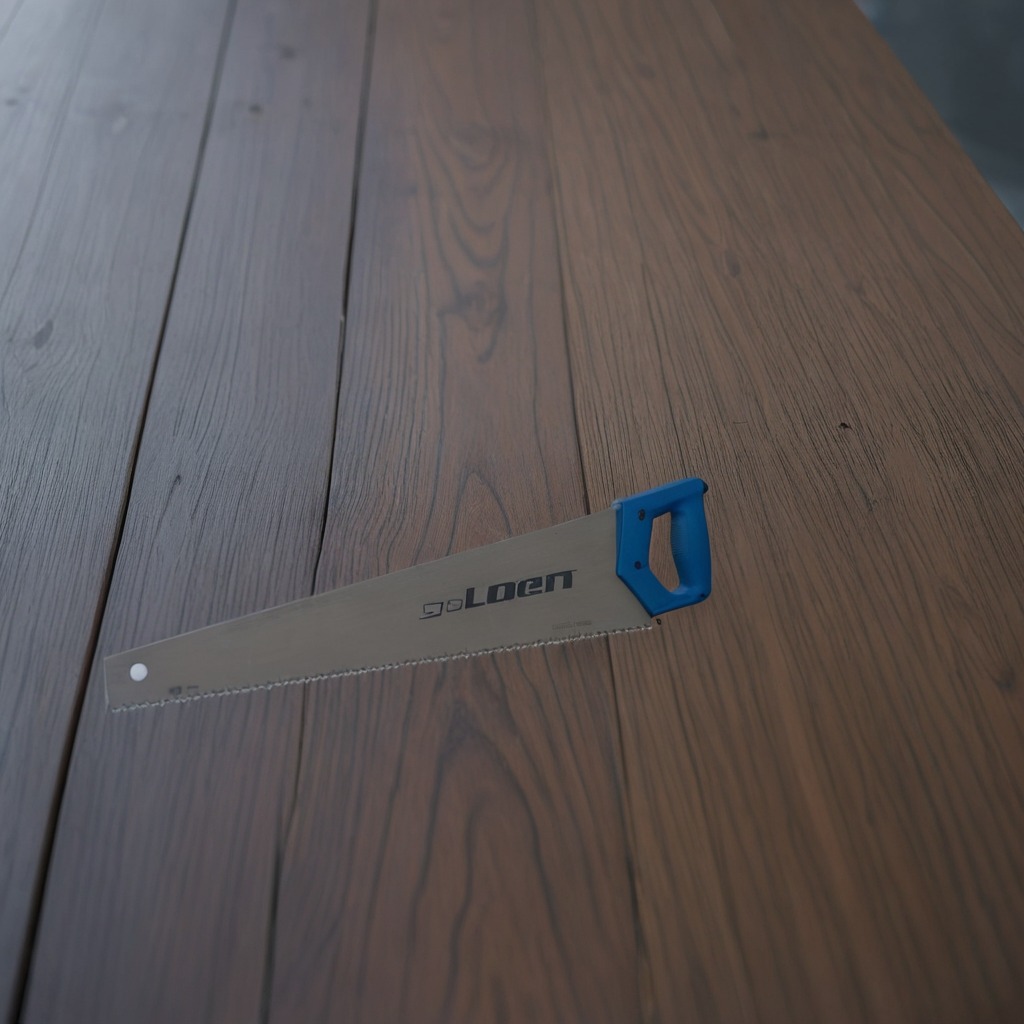
A metal saw is lying on the table.